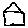
Label: house